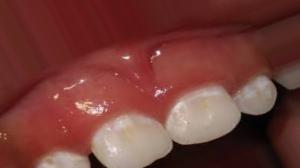
Condition: Caries